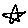
Label: star